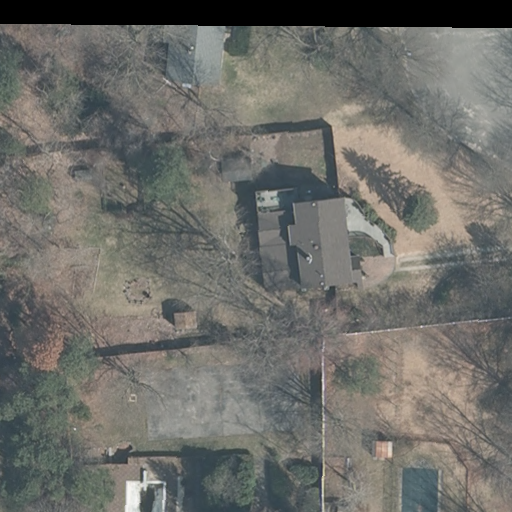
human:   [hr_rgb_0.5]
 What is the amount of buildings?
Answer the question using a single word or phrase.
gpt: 3

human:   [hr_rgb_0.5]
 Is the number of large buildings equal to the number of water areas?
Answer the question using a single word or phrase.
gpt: yes

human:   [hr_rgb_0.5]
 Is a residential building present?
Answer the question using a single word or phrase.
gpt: yes

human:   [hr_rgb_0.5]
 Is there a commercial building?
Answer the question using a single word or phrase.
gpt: no

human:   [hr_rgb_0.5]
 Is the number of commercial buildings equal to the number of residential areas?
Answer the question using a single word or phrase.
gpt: no

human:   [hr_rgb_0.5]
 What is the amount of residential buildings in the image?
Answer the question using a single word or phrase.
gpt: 2

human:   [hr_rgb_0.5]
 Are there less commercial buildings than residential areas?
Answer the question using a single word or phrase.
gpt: yes

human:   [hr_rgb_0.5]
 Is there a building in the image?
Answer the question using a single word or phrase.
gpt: yes

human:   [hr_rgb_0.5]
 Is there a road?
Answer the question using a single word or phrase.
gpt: no

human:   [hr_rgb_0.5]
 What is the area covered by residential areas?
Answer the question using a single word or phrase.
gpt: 9196m2

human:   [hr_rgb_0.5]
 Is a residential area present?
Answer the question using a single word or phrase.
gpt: yes

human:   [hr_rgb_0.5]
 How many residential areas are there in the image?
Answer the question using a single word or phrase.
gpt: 1

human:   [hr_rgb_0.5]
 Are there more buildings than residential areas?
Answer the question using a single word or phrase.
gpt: yes

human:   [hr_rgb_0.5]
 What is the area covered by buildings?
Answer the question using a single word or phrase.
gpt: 524m2

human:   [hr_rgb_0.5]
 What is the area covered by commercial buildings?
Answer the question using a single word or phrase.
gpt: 0m2

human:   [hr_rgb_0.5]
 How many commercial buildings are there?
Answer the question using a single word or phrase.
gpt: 0

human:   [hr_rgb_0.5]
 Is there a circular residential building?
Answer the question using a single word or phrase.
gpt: no

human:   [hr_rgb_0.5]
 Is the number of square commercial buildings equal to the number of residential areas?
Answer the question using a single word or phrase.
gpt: no

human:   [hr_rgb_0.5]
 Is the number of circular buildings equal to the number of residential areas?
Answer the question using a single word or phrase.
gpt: no

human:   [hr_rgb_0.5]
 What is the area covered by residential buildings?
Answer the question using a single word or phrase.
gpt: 496m2

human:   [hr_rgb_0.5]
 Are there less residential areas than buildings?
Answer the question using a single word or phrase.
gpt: yes

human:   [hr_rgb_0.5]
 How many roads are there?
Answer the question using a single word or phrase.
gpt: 0

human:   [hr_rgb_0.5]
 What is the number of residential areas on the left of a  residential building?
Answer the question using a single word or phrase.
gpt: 1

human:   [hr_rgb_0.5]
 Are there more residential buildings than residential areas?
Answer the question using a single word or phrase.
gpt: yes

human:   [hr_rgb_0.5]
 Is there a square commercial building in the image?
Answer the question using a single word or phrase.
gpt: no

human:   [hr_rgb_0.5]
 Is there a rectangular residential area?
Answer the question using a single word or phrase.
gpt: no

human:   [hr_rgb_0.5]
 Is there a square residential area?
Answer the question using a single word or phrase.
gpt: no

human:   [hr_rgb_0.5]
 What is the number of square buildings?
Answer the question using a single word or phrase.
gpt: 0

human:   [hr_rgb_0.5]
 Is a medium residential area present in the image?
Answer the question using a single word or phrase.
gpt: no

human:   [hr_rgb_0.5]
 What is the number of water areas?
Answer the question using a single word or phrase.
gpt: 0

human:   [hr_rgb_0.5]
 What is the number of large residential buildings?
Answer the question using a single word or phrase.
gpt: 0

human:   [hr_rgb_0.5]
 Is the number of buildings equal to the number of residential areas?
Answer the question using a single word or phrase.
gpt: no

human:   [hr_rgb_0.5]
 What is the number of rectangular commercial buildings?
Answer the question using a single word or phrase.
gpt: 0

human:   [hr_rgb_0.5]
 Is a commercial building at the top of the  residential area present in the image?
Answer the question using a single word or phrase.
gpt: no

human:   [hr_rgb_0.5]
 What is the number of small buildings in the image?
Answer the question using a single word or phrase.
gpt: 1

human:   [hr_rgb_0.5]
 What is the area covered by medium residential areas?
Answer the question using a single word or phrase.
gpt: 0m2

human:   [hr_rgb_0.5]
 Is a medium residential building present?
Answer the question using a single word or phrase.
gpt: yes

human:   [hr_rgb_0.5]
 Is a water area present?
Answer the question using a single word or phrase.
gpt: no

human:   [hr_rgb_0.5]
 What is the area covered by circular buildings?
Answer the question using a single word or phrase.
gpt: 0m2

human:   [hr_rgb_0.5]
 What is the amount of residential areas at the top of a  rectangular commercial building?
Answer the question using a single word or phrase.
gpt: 0

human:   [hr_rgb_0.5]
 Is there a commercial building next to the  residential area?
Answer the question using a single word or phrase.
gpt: no

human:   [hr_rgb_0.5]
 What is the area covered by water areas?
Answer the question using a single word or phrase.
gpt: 0m2

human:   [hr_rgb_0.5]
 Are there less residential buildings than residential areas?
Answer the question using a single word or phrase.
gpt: no

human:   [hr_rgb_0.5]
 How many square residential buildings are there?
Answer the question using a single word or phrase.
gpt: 0

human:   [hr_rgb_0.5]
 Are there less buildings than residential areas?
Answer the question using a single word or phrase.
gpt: no

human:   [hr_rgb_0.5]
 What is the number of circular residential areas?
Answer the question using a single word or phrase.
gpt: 0

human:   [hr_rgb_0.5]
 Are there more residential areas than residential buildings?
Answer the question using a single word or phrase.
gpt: no

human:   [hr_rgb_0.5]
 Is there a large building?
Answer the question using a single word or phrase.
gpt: no

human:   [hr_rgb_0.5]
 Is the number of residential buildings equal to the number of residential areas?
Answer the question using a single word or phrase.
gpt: no

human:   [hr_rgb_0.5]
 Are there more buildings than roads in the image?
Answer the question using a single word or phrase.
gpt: yes

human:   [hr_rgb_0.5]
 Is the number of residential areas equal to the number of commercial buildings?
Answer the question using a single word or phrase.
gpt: no

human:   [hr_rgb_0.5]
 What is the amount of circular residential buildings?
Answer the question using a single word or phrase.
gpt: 0

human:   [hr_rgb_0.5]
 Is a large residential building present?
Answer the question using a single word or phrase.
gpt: no

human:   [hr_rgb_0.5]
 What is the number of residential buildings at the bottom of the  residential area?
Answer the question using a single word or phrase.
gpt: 0

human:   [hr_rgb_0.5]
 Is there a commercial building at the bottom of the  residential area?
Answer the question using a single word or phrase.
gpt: no

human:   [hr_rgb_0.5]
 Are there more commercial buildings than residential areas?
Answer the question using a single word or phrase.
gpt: no

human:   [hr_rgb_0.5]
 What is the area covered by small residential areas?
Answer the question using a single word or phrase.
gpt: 0m2

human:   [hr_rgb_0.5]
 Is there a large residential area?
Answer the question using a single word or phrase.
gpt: yes

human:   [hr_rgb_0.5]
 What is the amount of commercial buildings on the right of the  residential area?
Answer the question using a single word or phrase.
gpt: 0

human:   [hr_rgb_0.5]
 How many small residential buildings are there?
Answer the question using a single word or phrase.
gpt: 0

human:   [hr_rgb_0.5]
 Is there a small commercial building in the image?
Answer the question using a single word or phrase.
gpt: no

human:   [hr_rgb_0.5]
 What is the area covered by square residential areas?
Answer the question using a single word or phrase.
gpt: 0m2

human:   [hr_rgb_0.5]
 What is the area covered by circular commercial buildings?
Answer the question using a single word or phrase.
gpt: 0m2

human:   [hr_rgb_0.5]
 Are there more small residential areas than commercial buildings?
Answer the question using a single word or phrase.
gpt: no